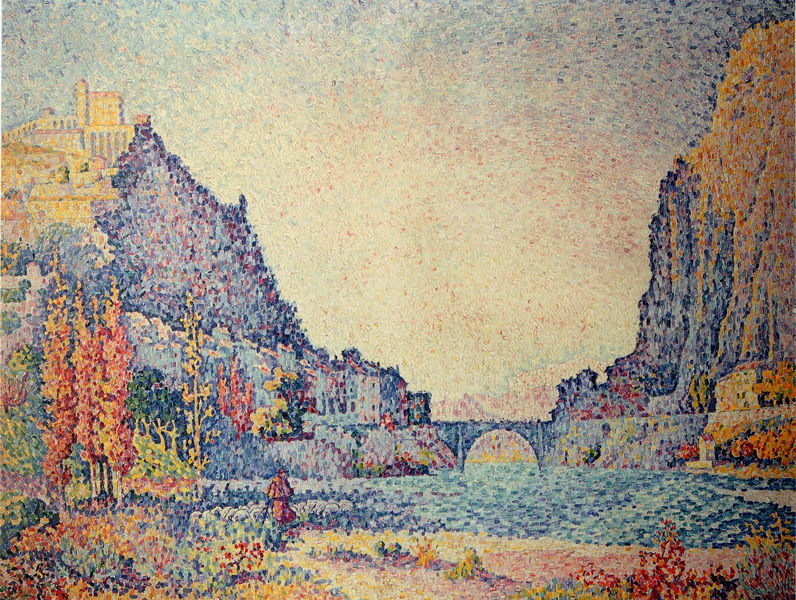
Titel: Sisteron
Künstler: Paul Signac
Institution: (Privatsammlung)
Schlagwörter: baum, berg, blau, blätter, felsen, gemälde, himmel, mann, schatten, wasser, bäume, fluss, gelb, grün, impressionismus, landschaft, see, ufer, blumen, bunt, frankreich, hell, licht, orange, schwarz, straße, gebäude, gras, haus, rot, schloss, weg, wiese, expressionismus, mensch, öl, häuser, hügel, kalt, natur, pappeln, brücke, gewässer, sonne, figur, tal, bogen, ort, pointilismus, warm, berge, farben, gebirge, gipfel, farbe, lila, violett, schlucht, herbst, staffage, monet, punkte, ruine, burg, palast, festung, punkt, tupfen, tupfer, flecken, mönch, flimmern, seurat, signac, pinien, tempel, abstufung, schafe, joch, hüten, schäfer, gemölde, pointillismus, pointilistisch, pixel, platanen, pointilissmus, tache, beschienen, fgur, seurrat, spektralfarben, nichts, physik, äther, warm kalt, spektral, lichtfarbe